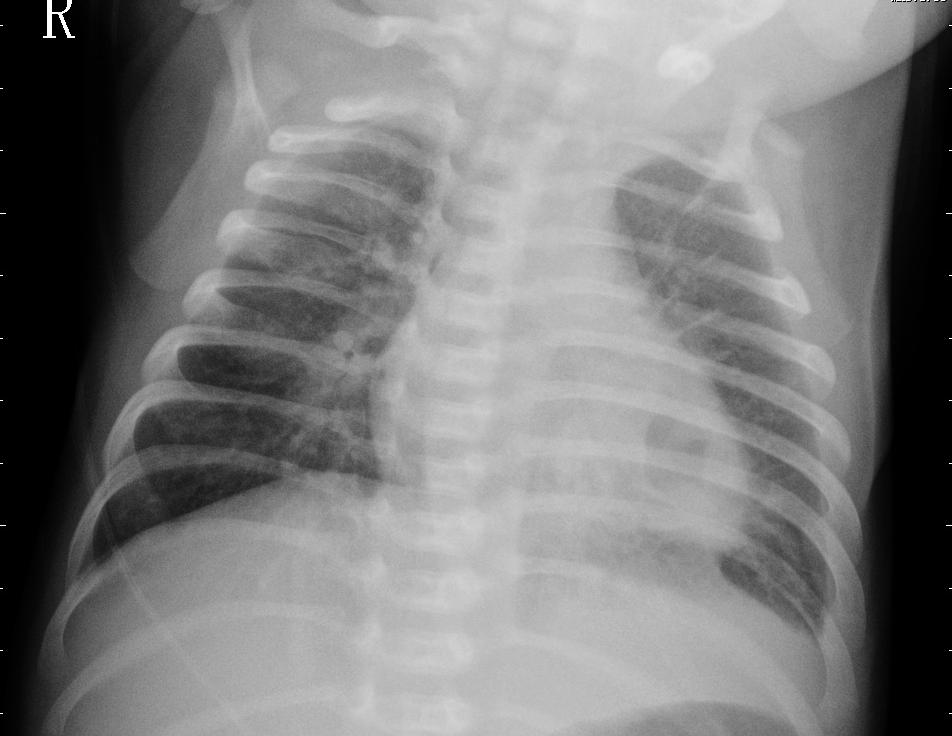
Diagnosis: PNEUMONIA